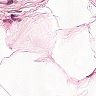
Metastatic tissue present: no